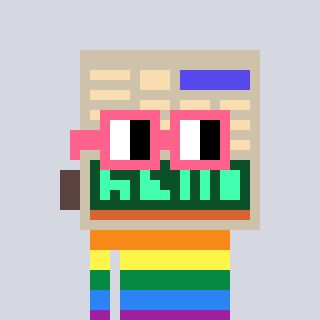
a pixel art character with square pink glasses, a calculator-shaped head and a orange-colored body on a cool background